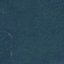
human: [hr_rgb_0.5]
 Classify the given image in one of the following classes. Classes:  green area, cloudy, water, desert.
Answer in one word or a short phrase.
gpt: green area